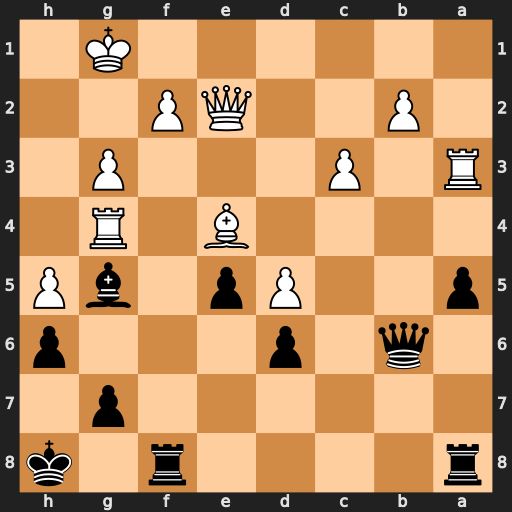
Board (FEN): r4r1k/6p1/1q1p3p/p2Pp1bP/4B1R1/R1P3P1/1P2QP2/6K1
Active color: b
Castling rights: -
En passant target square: -
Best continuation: Rxf2 Qxf2 Be3 Qxe3 Qxe3+